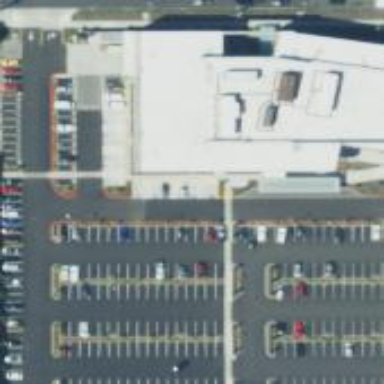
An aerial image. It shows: Parking space is available.